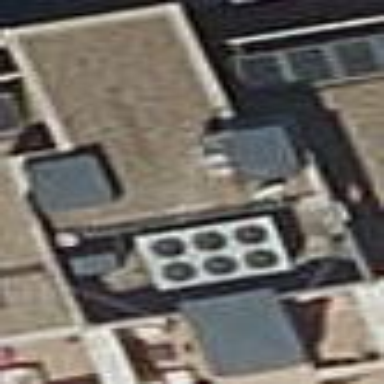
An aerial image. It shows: The building has flat roof and consists of apartments.